Field crop: maize
Growth stage: 2
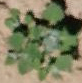
Species: chenopodium